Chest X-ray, AP view. Patient: 24 years old, sex M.
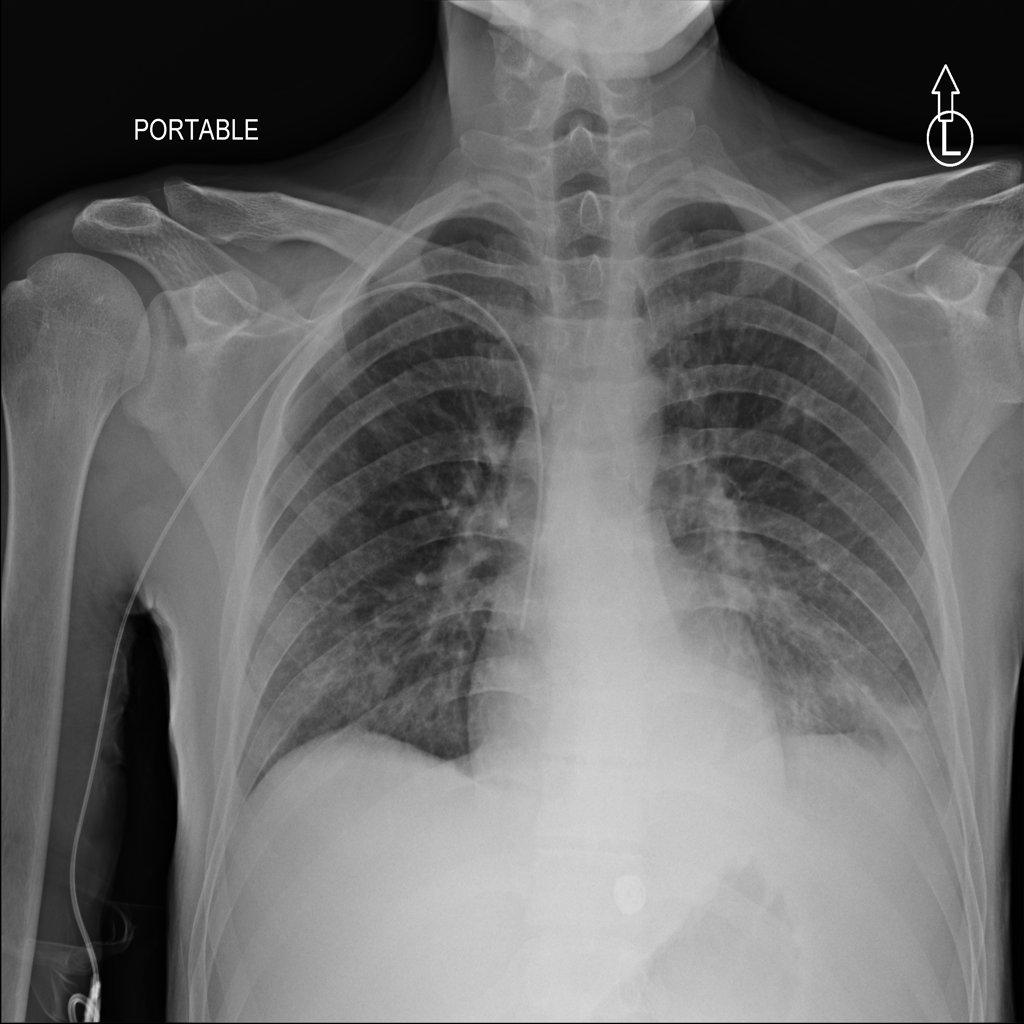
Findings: Atelectasis, Consolidation